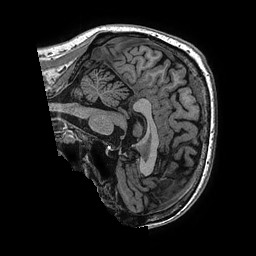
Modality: T1w
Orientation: sagittal
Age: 40
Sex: male
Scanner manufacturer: ge
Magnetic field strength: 3 T
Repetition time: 0.006952 s
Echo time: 0.00292 s